Field crop: maize
Growth stage: 2
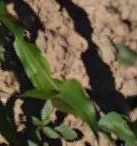
Species: maize